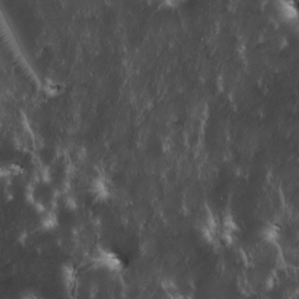
Label: non_frost